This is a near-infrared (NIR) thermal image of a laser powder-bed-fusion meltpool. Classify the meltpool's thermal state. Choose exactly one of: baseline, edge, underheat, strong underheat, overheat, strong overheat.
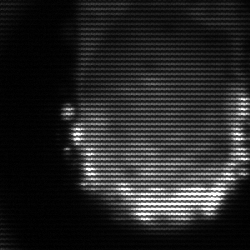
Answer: baseline